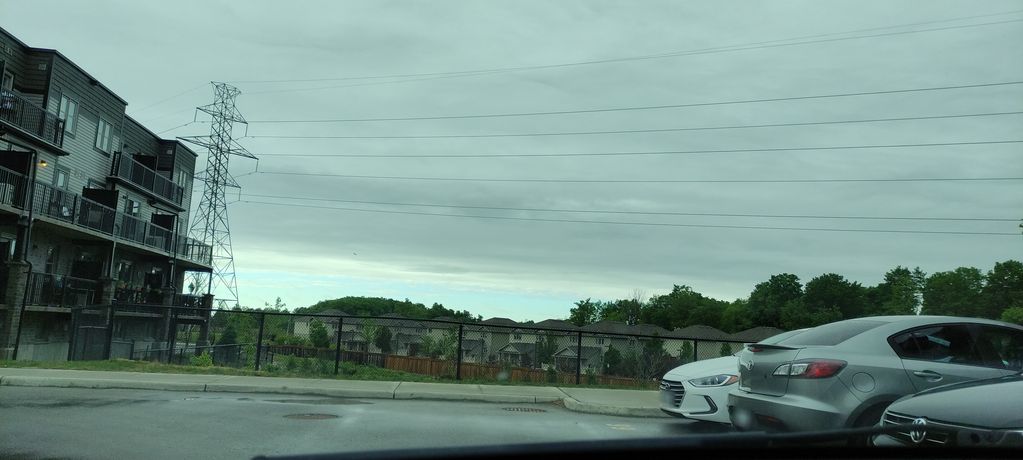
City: kitchener-waterloo